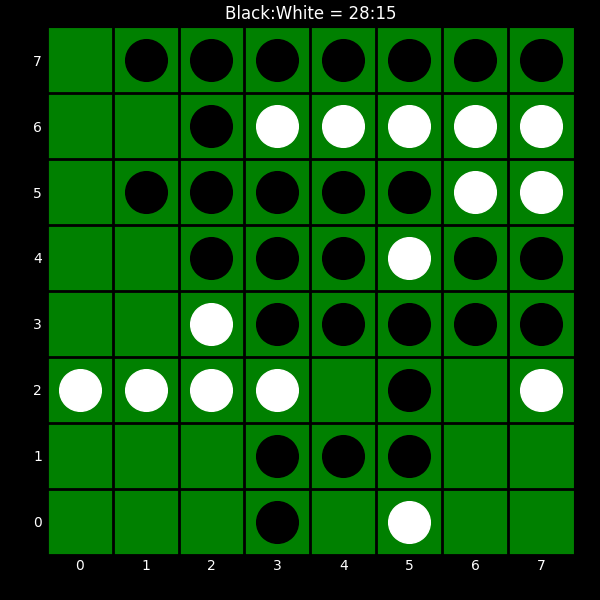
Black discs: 28
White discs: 15